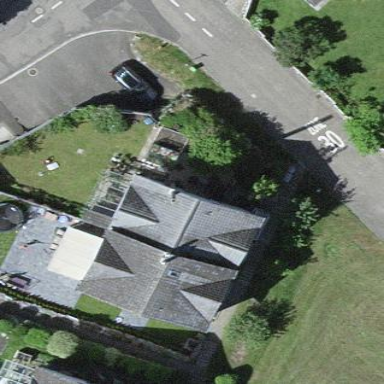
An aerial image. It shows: Semi-detached house.